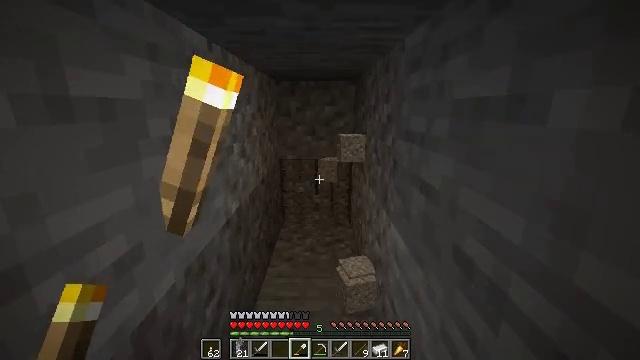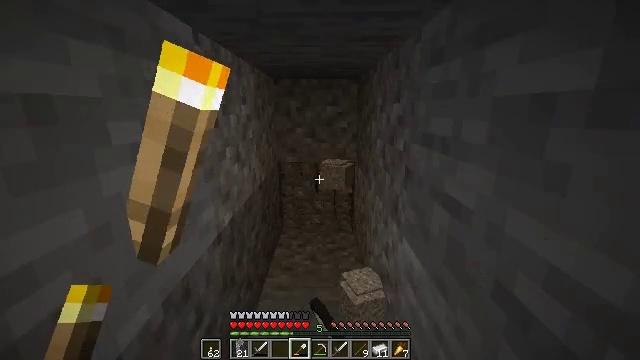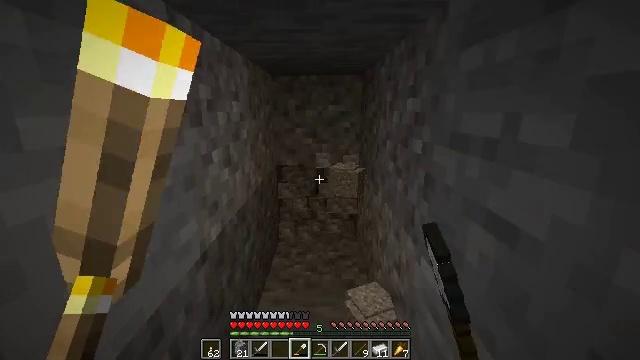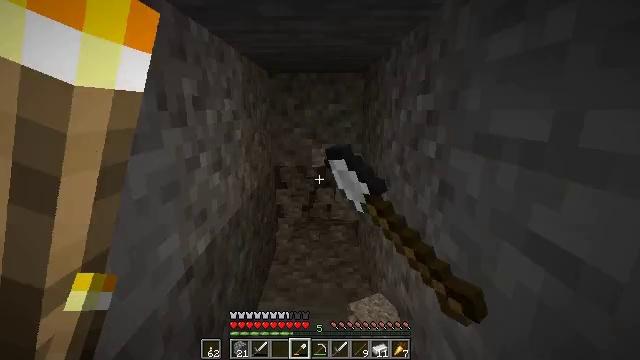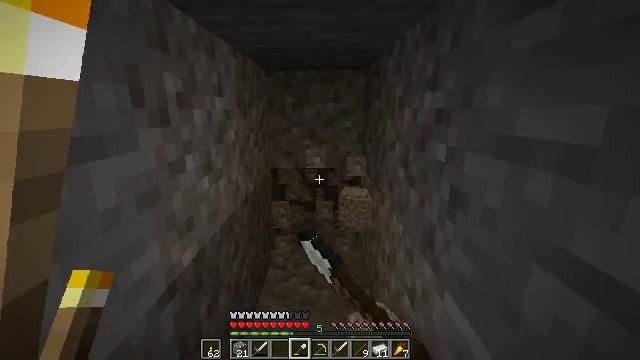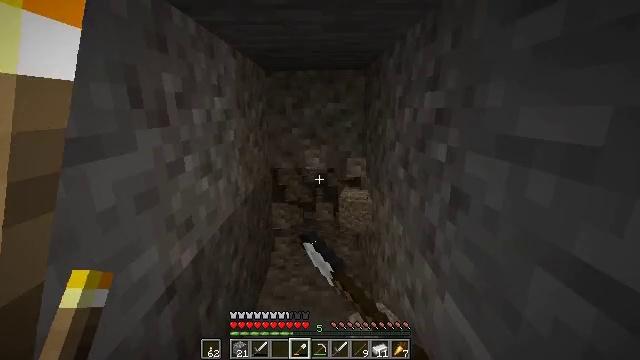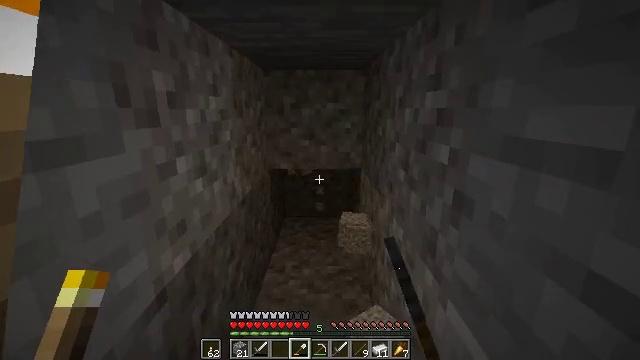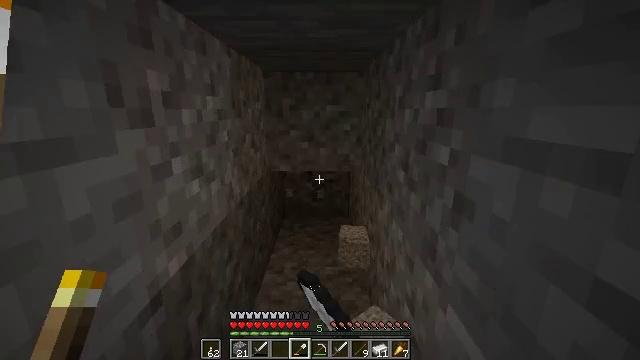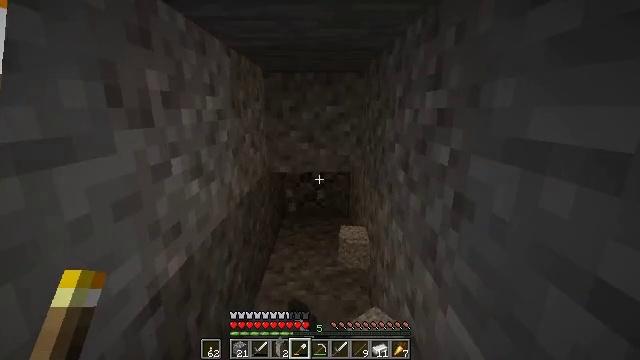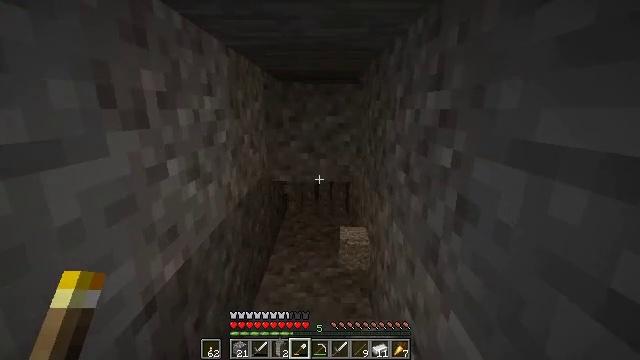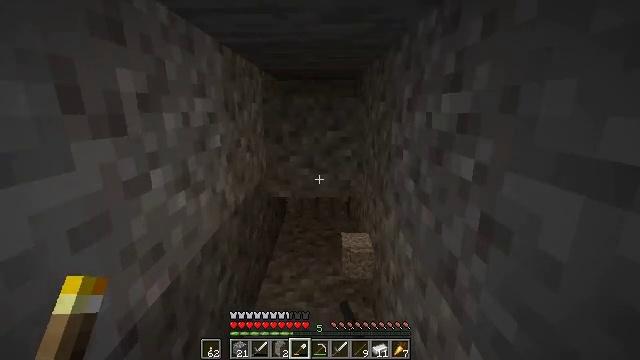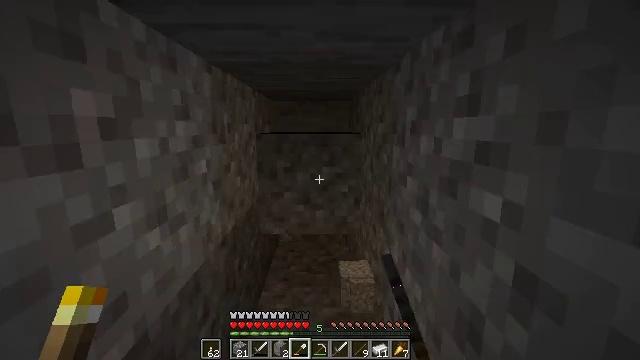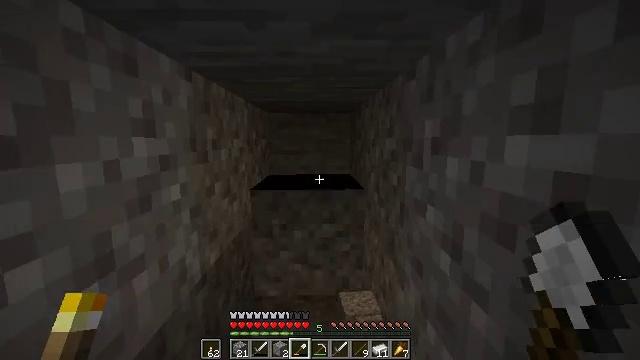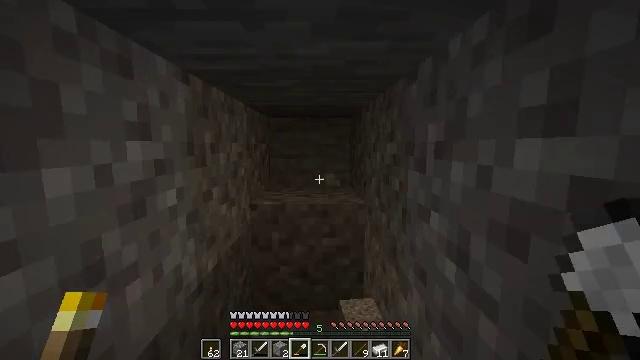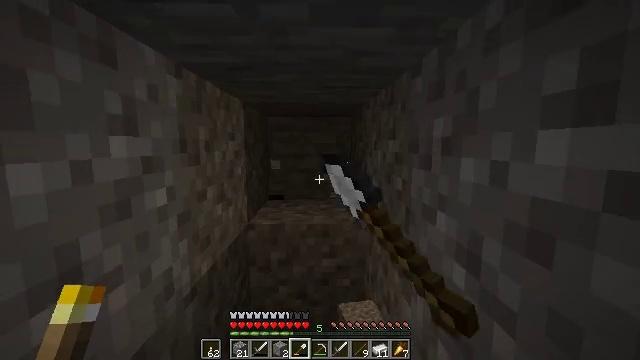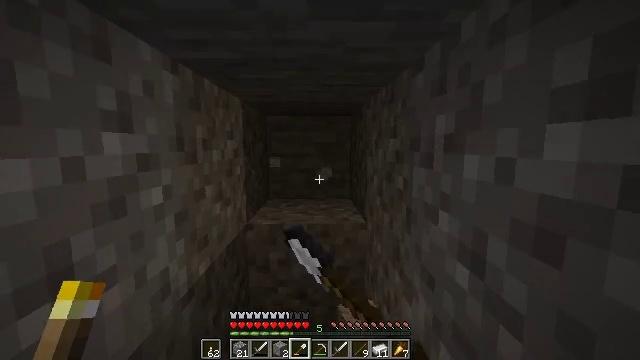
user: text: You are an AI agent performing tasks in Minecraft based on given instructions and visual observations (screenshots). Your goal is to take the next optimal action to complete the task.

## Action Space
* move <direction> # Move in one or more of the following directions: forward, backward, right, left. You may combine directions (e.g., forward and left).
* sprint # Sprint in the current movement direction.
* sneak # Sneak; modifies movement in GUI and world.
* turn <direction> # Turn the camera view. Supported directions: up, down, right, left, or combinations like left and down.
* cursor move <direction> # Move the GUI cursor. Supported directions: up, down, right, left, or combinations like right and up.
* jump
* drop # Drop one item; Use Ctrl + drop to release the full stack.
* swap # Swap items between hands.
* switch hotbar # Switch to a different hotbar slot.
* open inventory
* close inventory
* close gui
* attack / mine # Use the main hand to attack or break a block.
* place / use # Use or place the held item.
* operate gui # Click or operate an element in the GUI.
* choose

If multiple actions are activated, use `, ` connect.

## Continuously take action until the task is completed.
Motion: motion action
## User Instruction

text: Dig through gravel to clear a path.
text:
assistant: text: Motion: move forward, attack / mine
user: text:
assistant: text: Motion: move forward, attack / mine
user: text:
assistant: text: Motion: attack / mine
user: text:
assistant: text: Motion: attack / mine
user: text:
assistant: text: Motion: attack / mine
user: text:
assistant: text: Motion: attack / mine
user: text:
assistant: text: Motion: attack / mine
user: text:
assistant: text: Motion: attack / mine
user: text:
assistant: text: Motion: move forward, attack / mine
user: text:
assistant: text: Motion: move forward, attack / mine
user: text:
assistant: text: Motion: move forward, turn right and up, attack / mine
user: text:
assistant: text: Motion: turn up, attack / mine
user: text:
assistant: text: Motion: turn up, attack / mine
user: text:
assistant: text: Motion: attack / mine
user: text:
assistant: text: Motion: attack / mine
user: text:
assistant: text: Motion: attack / mine
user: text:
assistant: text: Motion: attack / mine
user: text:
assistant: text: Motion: attack / mine
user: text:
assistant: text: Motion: attack / mine
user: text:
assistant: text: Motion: attack / mine
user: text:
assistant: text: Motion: attack / mine
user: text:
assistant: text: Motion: attack / mine
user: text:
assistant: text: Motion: attack / mine
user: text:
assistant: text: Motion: attack / mine
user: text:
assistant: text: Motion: turn down, attack / mine
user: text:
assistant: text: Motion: turn down, attack / mine
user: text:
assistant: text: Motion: turn down, attack / mine
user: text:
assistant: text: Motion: attack / mine
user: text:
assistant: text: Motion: attack / mine
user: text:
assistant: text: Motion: attack / mine